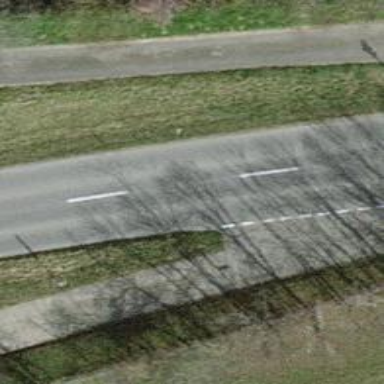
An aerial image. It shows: Tertiary road.